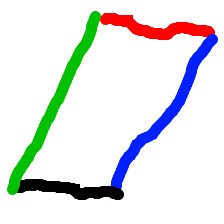
Shape: parallelogram